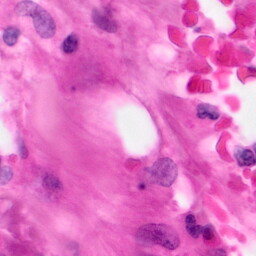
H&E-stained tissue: Pancreatic